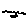
Label: fish